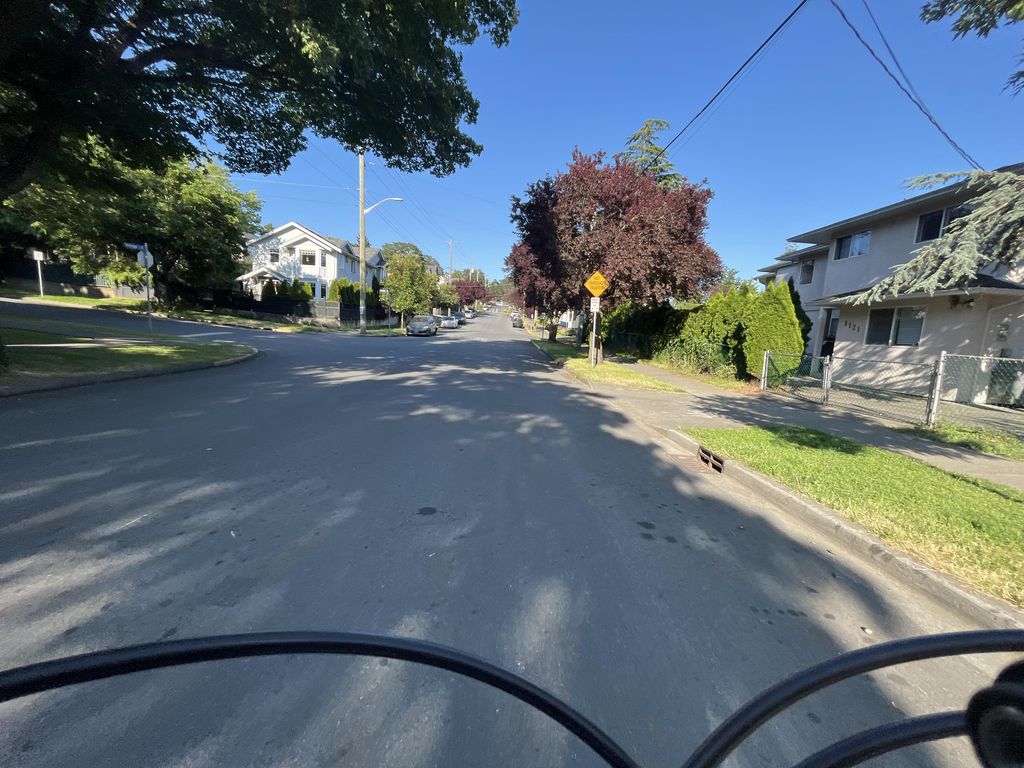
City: victoria